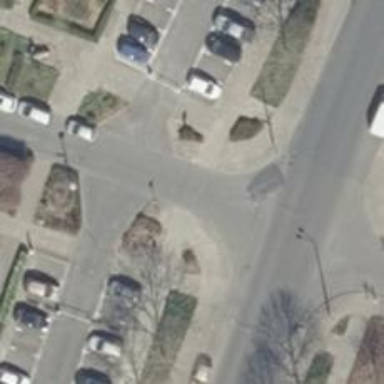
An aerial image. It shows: Unmarked road crossing.